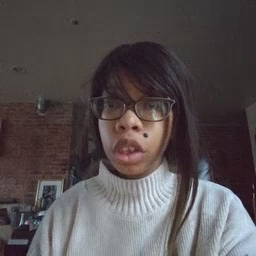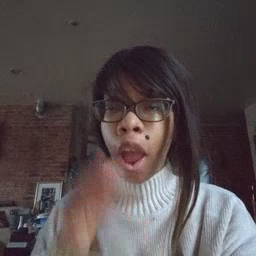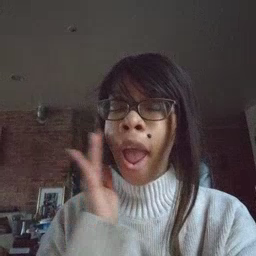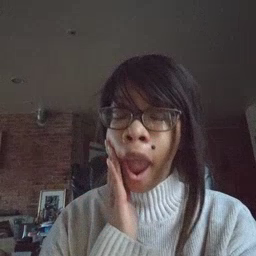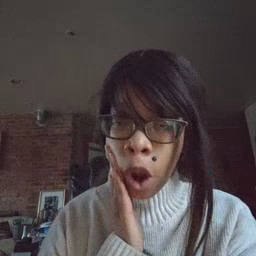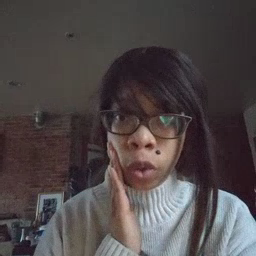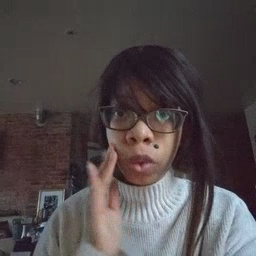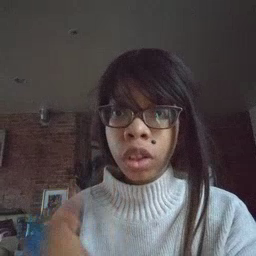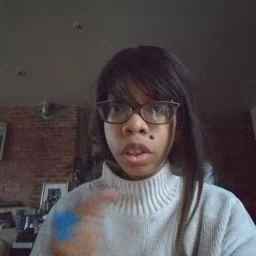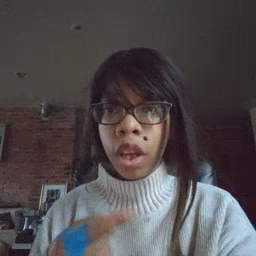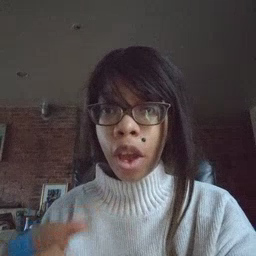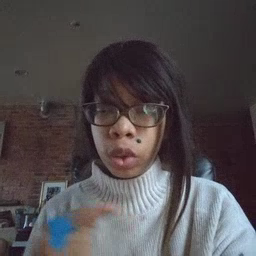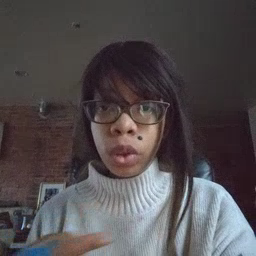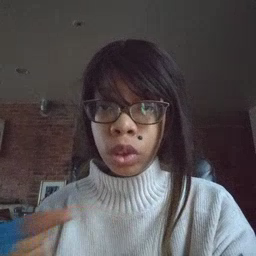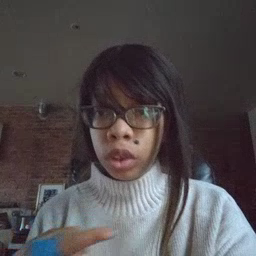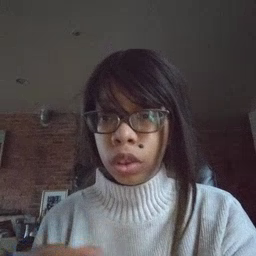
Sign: owie